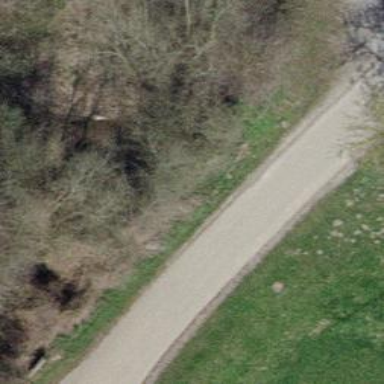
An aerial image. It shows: Culvert tunnel.